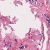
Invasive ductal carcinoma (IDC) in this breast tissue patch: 0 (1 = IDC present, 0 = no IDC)